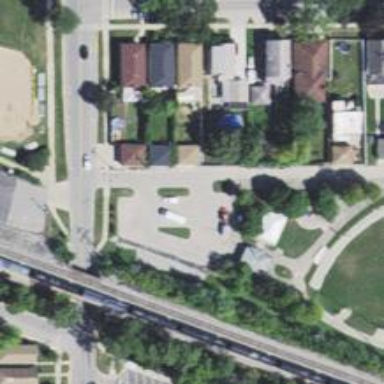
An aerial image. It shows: Alley classified as service road.